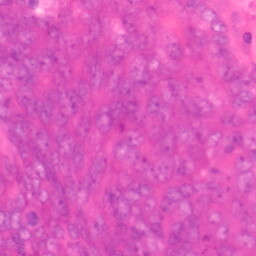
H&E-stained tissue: Colon